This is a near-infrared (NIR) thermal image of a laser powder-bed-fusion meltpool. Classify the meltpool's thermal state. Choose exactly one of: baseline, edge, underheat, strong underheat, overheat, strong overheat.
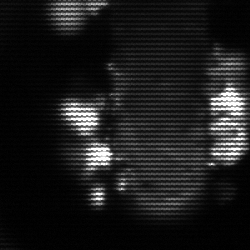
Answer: strong underheat